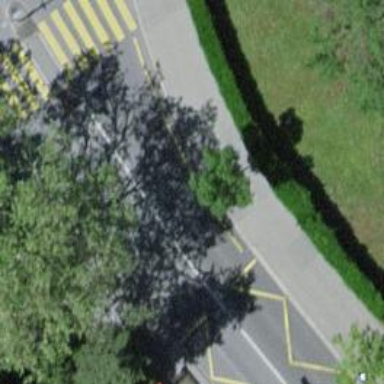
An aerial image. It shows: Bus stop with platform for public transport.